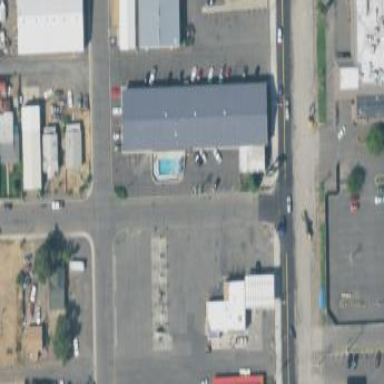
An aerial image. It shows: Commercial area.